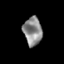
Tissue: skin
Cell type: Epithelial cells
Senescence score: 0.2151
Nuclear area (px): 511
Mean DAPI intensity: 139.198